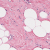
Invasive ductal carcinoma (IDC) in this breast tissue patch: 0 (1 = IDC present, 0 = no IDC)